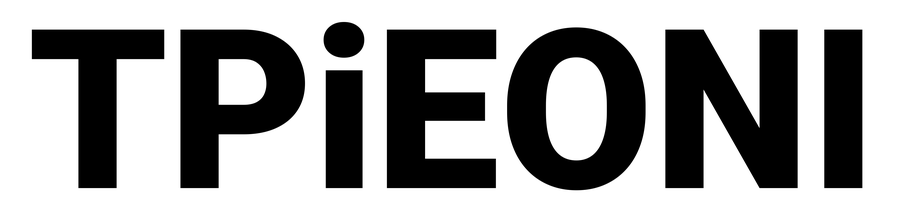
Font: Roboto_Black